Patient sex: M
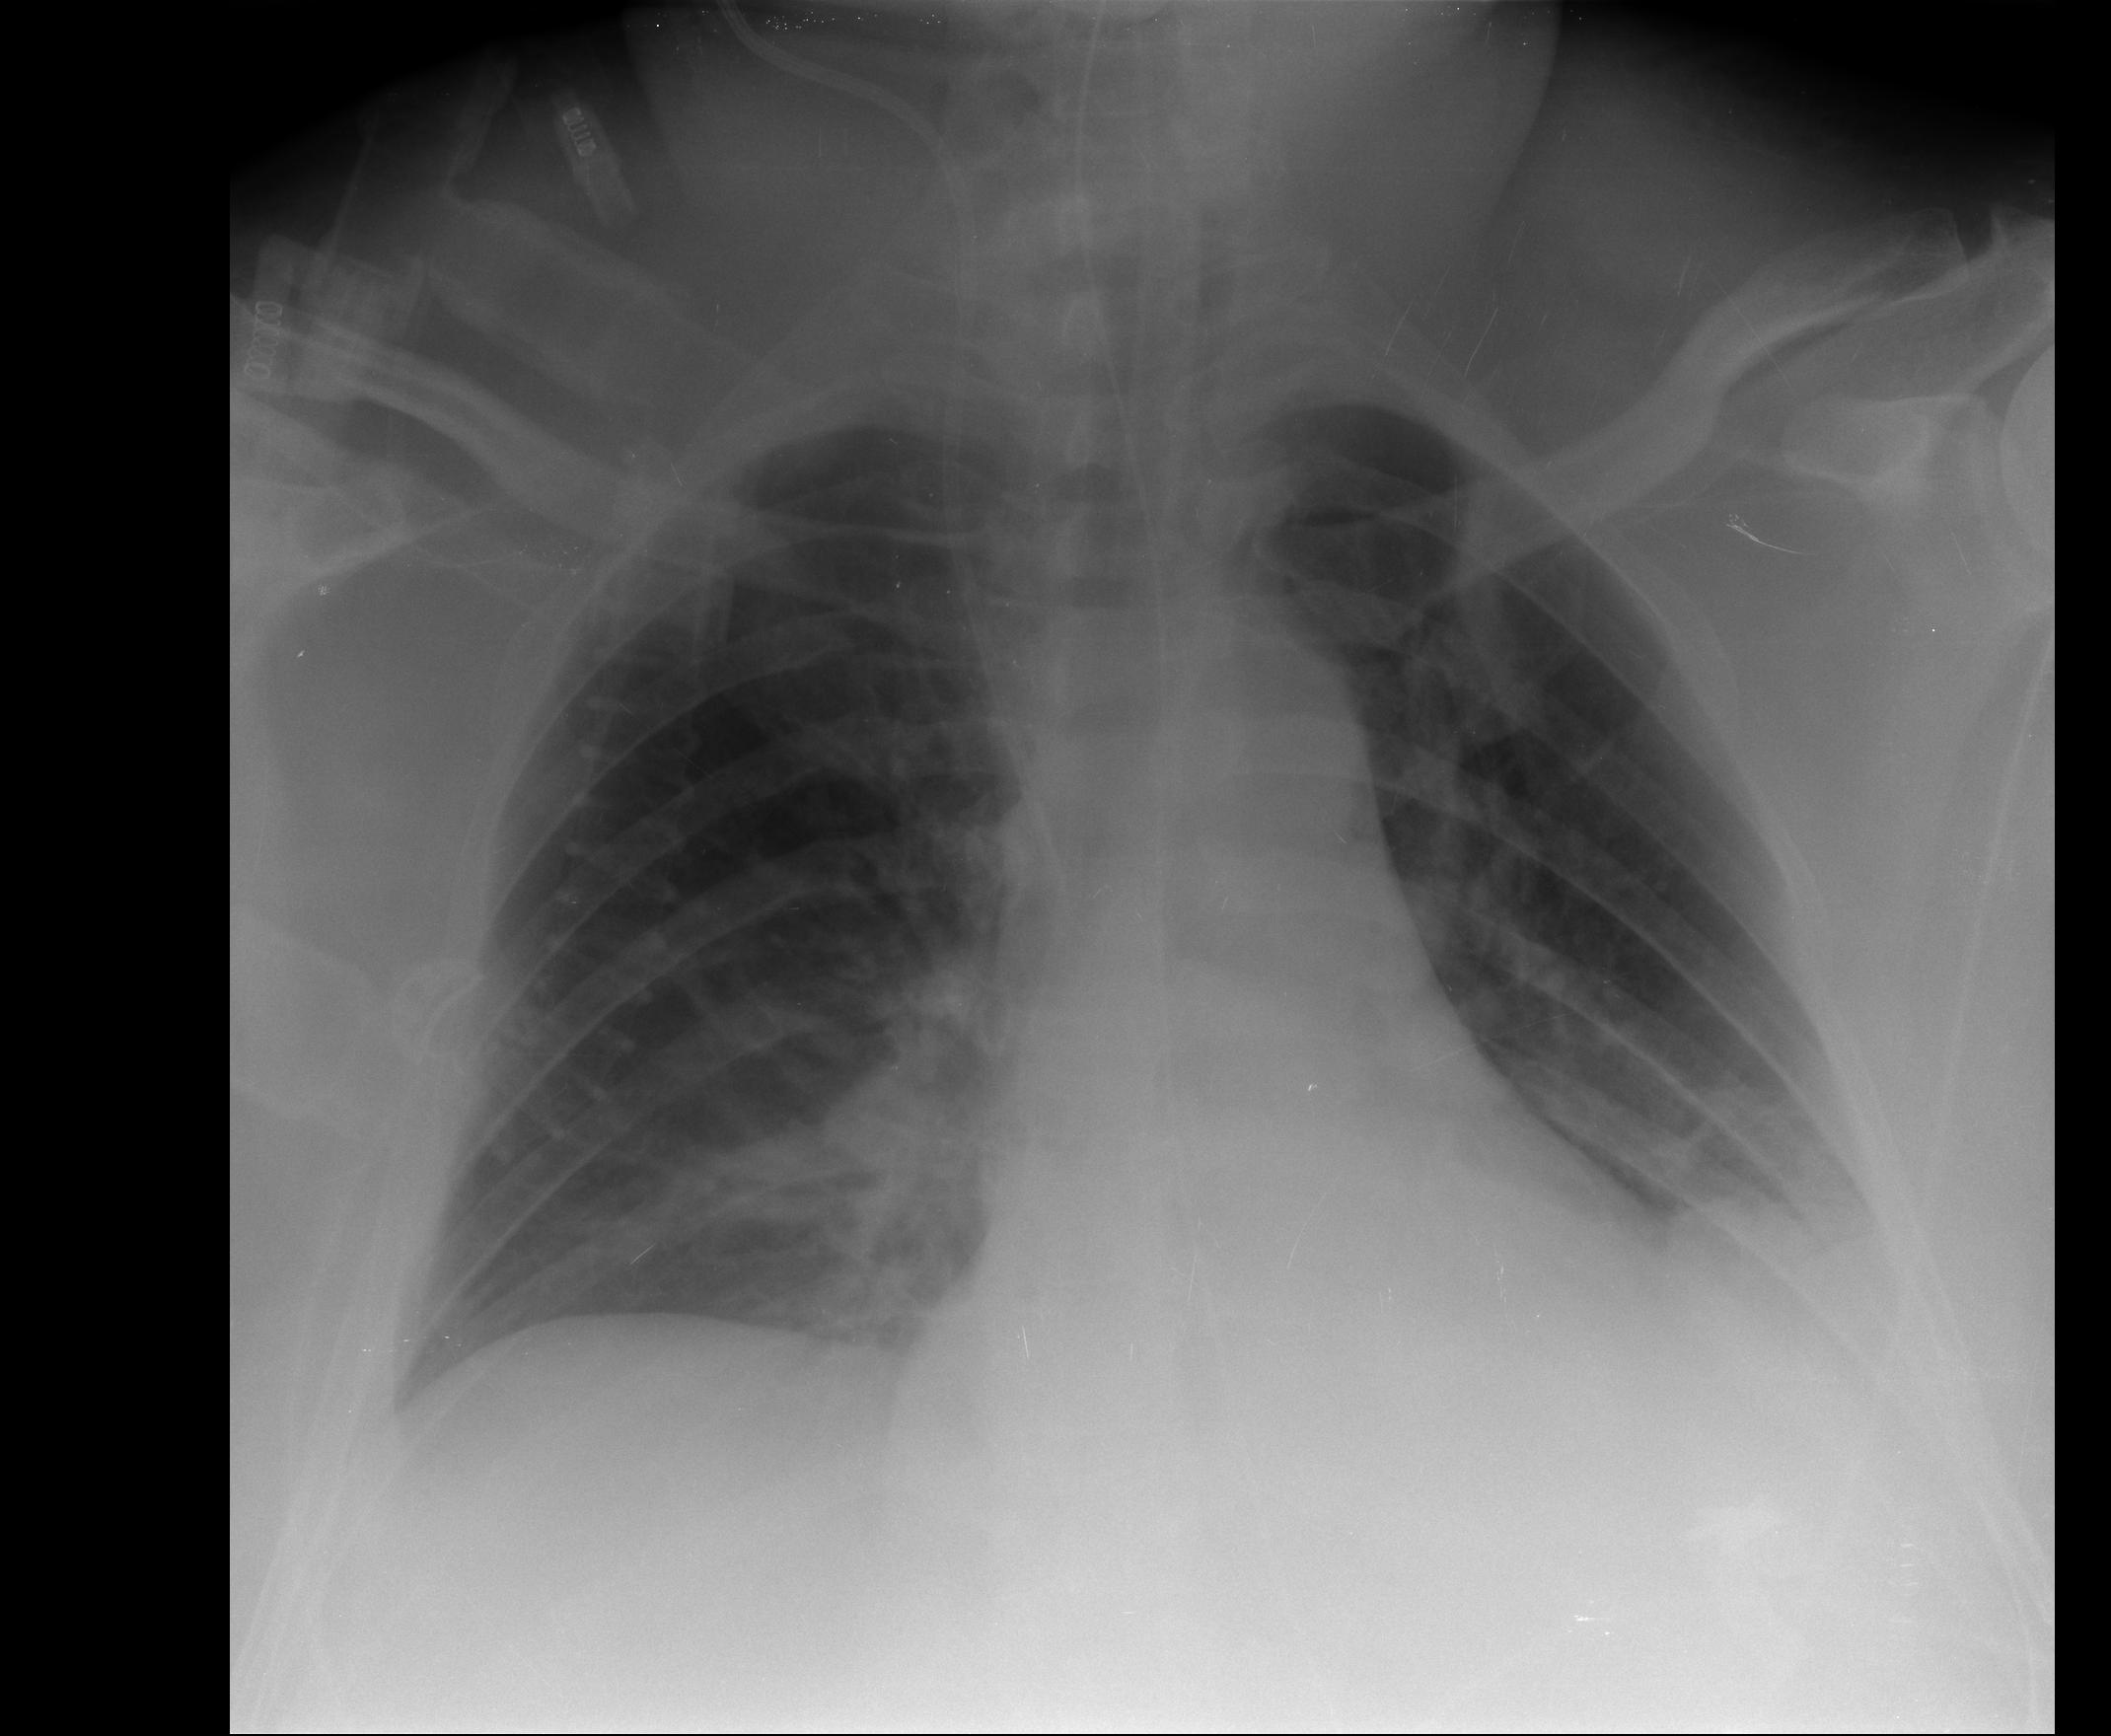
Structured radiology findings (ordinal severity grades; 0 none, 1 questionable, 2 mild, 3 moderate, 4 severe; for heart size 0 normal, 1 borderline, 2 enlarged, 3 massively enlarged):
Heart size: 0
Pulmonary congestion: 0
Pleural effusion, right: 0
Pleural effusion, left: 2
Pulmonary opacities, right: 0
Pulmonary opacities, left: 0
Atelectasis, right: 2
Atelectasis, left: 1